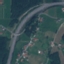
Land use / land cover class: Highway